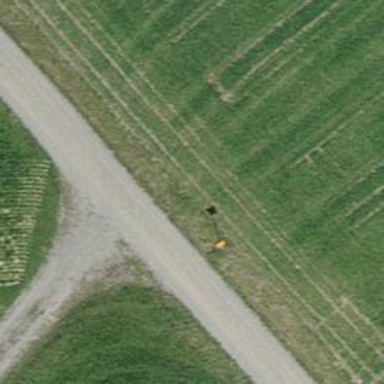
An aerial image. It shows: Pipeline marker.